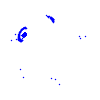
Particle: electron